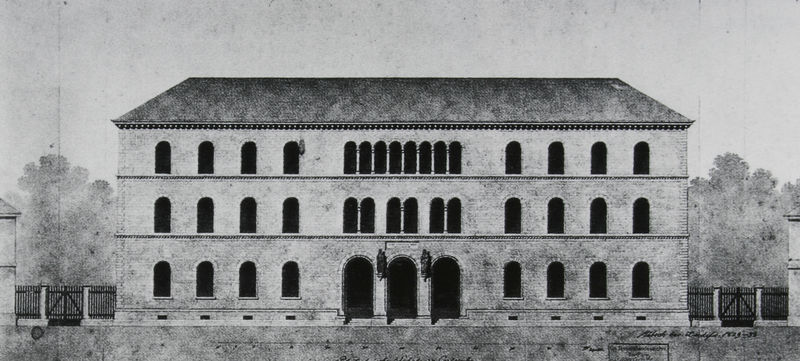
Titel: Entwurf Polytechnische Schule Karlsruhe
Künstler: Heinrich Hübsch
Schlagwörter: baum, blätter, himmel, laub, weiß, bäume, fenster, grau, lampe, schwarz, skizze, straße, säulen, tür, zeichnung, dach, gebäude, haus, zaun, architektur, stein, signatur, büsche, garten, skulptur, schrift, ansicht, bogen, fassade, türen, grafik, graphik, gartenzaun, zäune, figuren, rundbogen, querformat, tor, foto, fotografie, bögen, eingang, keller, palast, palazzo, torbogen, druck, schwarz weiß, radierung, stich, beschriftung, entwurf, arkaden, tore, sims, gesims, skulpturen, portale, statuen, walmdach, simse, rundbögen, etagen, geschosse, plan, eingan, kellerfenster, kupferstich, stockwerke, schwar, bäumer, aufriss, hauptfassade, romanisch, vorplatz, arkarden, lisene, architektonisch, anstalt, gartentor, klinik, schwarzz, 1829, rndbogen